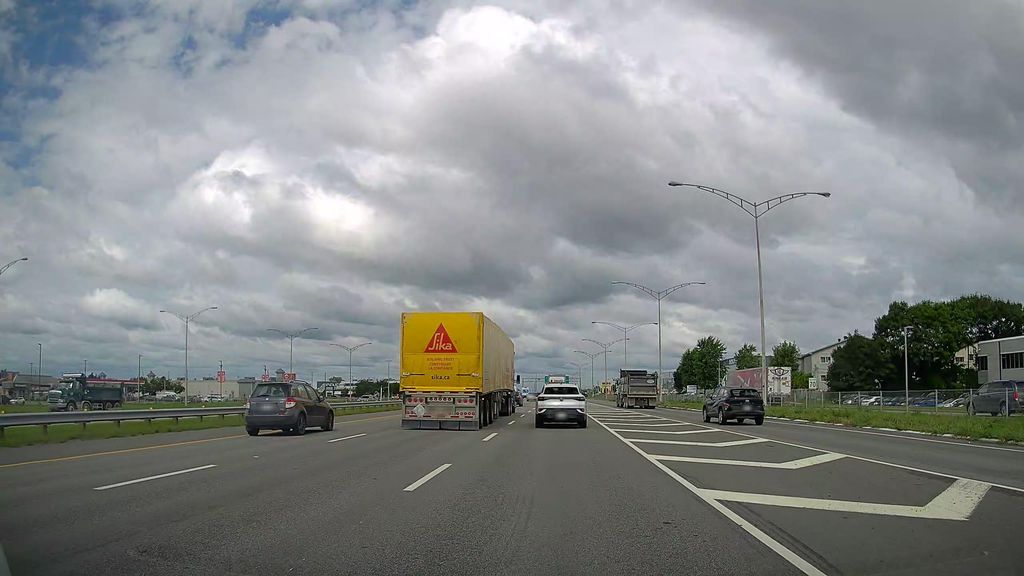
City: montreal